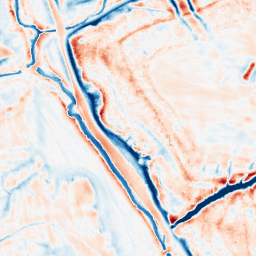
Category: edge_preserving
Decomposition family: bilateral
Decomposition parameters: d: 21
sigma_color: 75
sigma_space: 150
Upsampling method: quartic
Upsampling parameters: scale: 2
Upsampling scale: 2